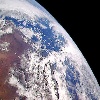
Label: cloud